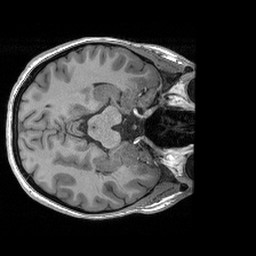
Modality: T1w
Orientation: axial
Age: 19
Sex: female
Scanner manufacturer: siemens
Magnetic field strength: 3 T
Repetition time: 2.4 s
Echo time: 0.00191 s